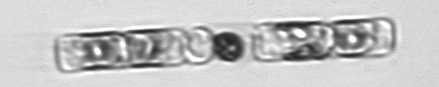
Label: Guinardia_delicatula_TAG_internal_parasite